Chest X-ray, PA view. Patient: 45 years old, sex M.
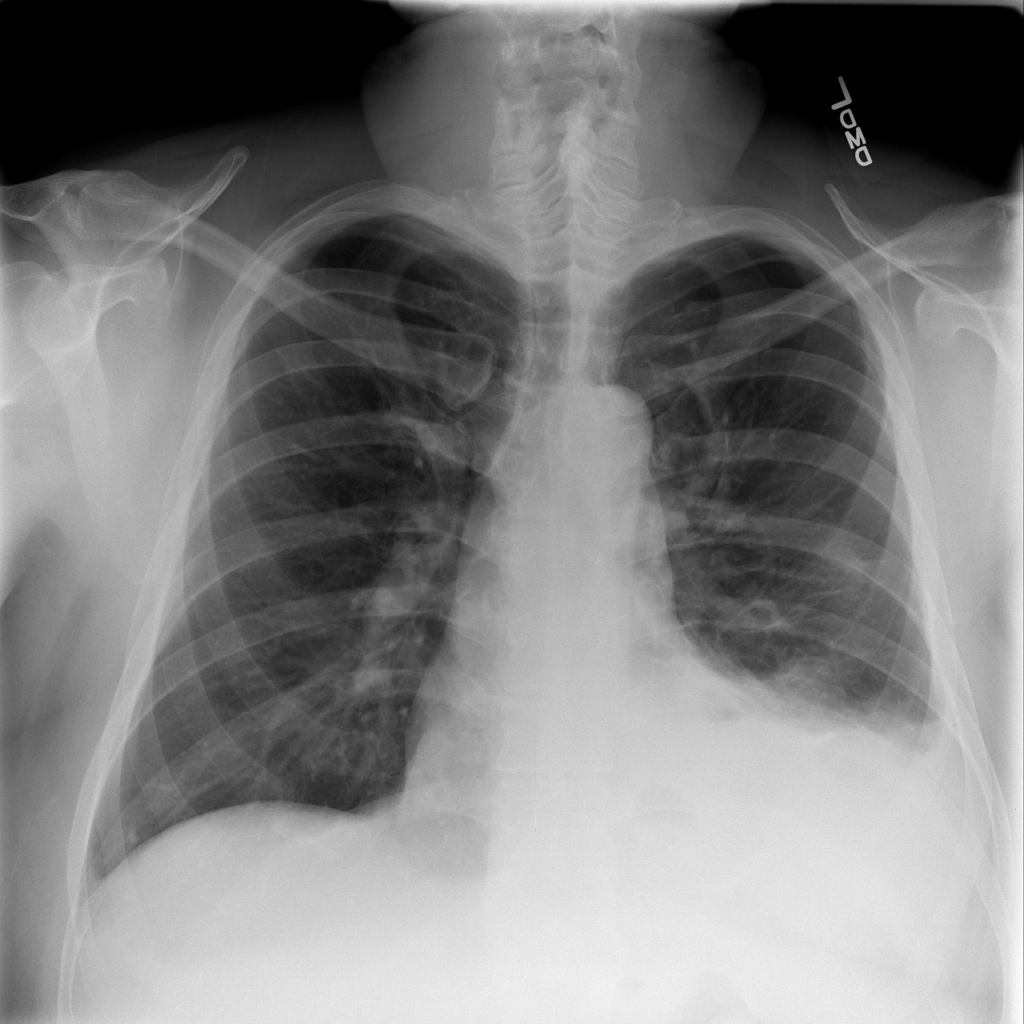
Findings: No Finding